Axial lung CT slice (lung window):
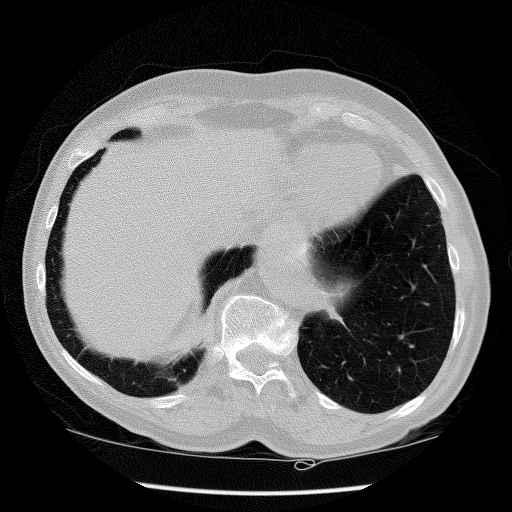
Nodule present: no